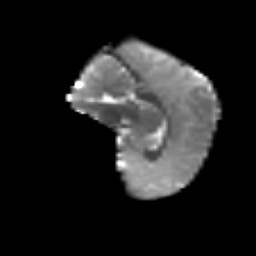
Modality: T2w
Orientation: sagittal
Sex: male
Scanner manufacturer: siemens
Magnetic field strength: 3 T
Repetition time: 5 s
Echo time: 0.071 s